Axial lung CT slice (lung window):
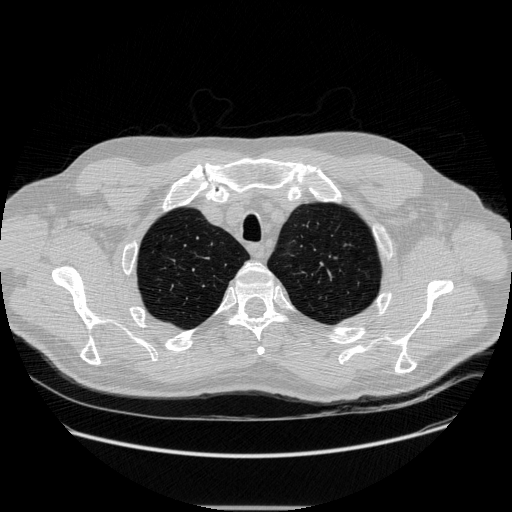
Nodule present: no